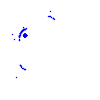
Particle: pion